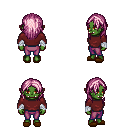
a pixel art fantasy rpg character, female body template, orc, green skin, maroon long-sleeve shirt, magenta pants, pink long hairstyle, white cloth bandages, brown slippers, four views (front, back, left, right), 2x2 character sprite sheet, small pixel art, hard edges, no anti-aliasing